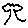
Label: tree